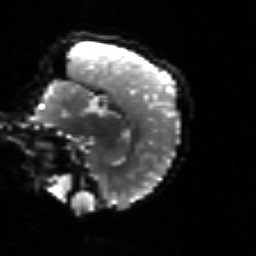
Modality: sbref
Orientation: sagittal
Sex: male
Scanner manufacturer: siemens
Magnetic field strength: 3 T
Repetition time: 5 s
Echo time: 0.071 s